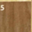
Piece: xx